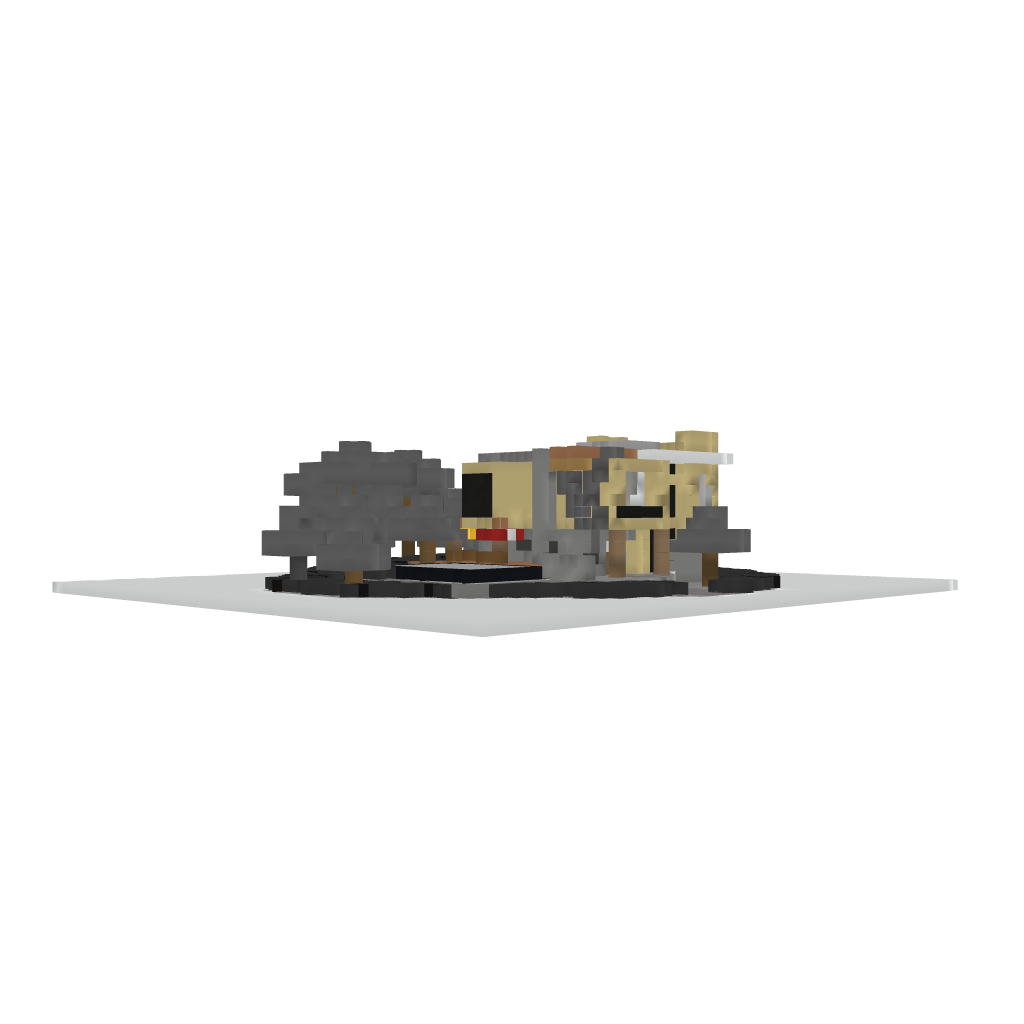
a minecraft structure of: Luxury House #3